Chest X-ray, AP view. Patient: 63 years old, sex F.
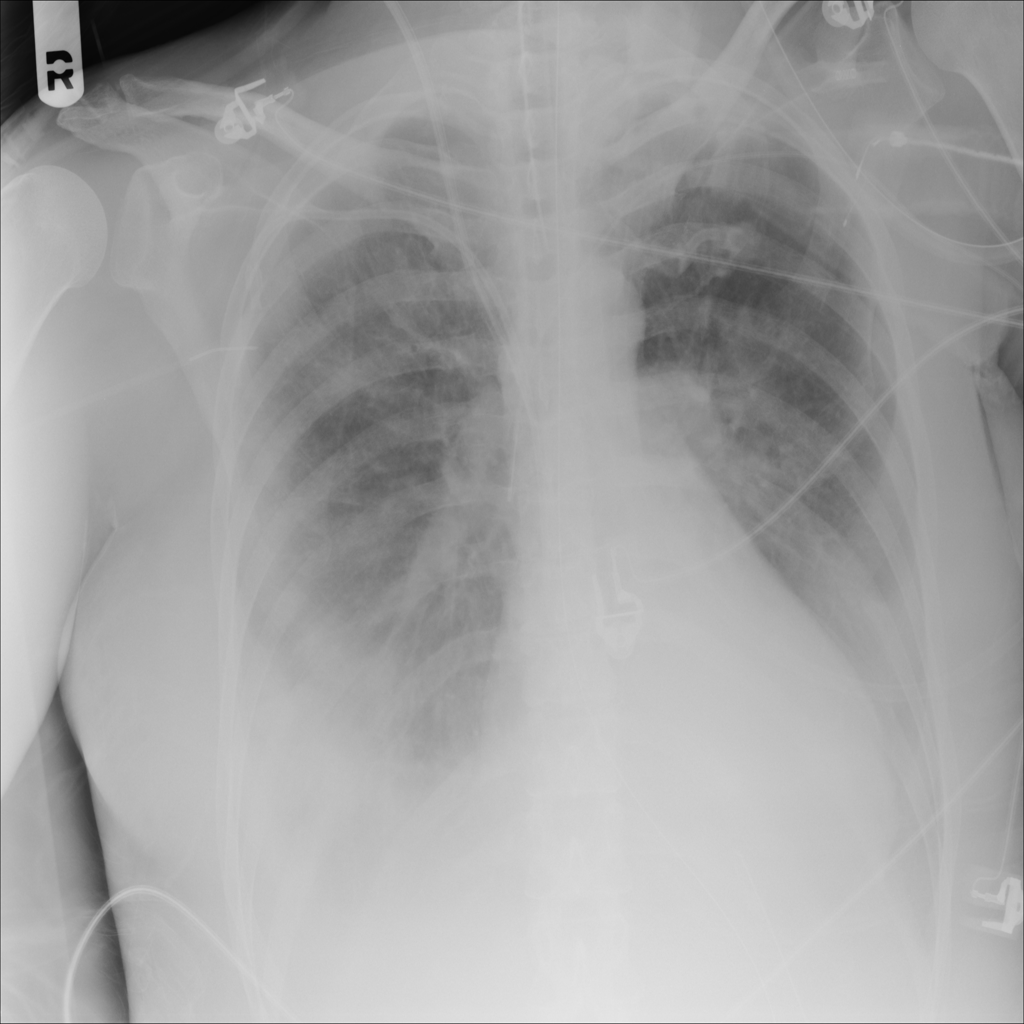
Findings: Atelectasis, Effusion